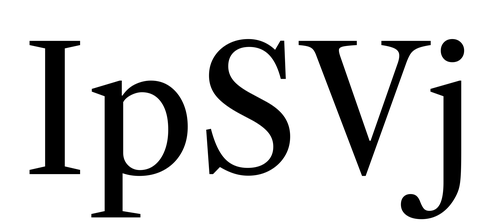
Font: LibreCaslonText_Regular